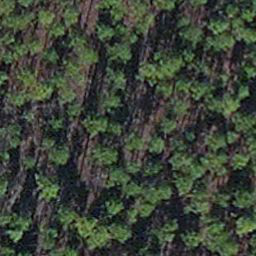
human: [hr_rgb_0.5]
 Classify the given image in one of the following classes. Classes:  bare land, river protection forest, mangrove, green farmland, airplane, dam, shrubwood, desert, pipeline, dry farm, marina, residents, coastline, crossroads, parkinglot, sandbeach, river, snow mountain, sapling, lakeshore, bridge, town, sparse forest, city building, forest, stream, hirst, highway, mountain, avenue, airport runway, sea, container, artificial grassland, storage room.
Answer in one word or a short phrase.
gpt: sapling